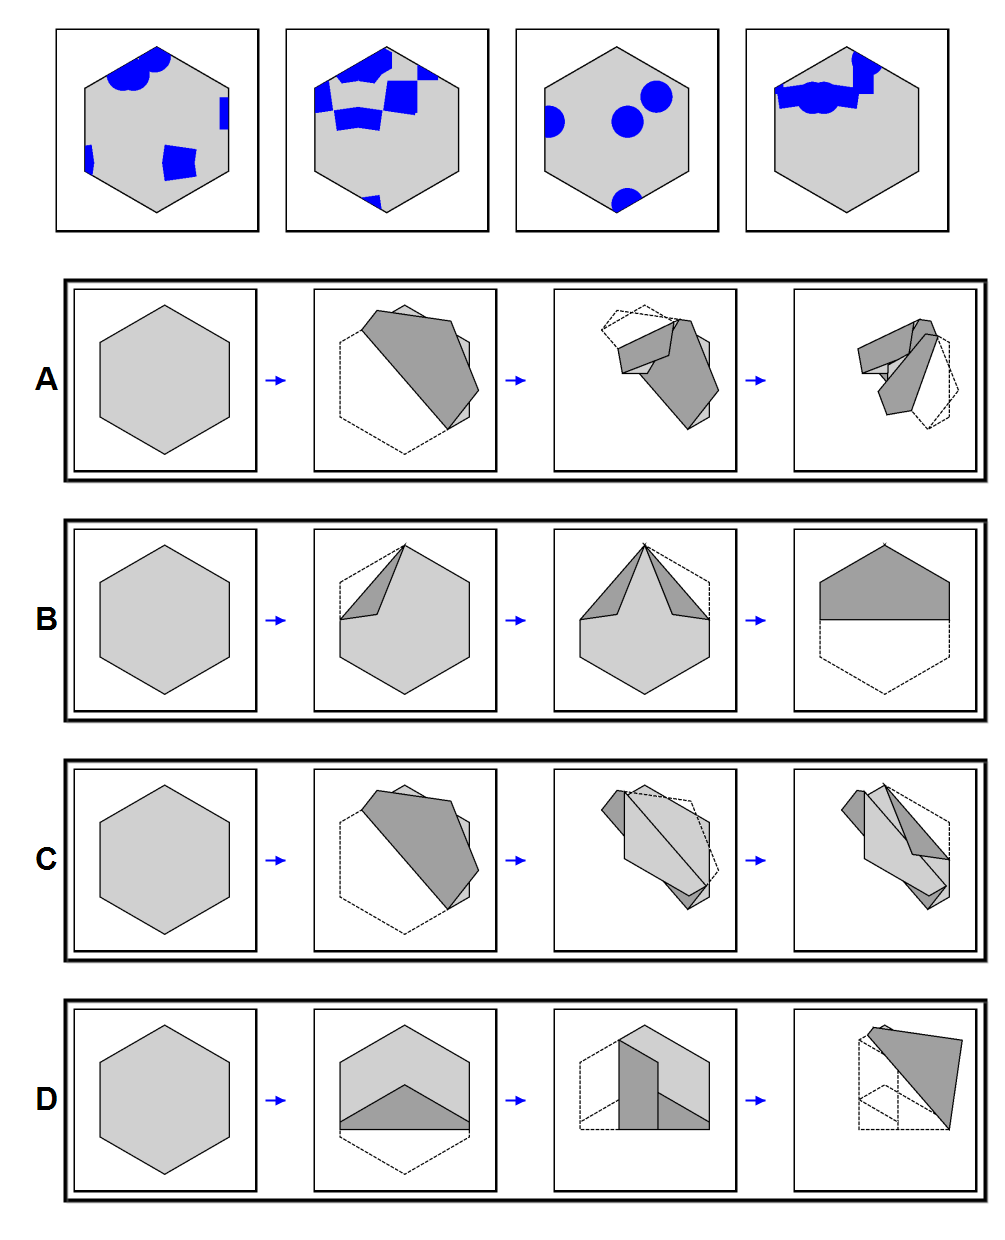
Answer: D